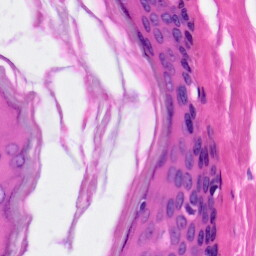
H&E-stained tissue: Skin